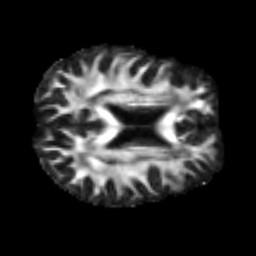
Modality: FA
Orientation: axial
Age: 21
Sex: female
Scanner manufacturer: siemens
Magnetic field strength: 3 T
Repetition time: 2.3 s
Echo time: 0.085 s